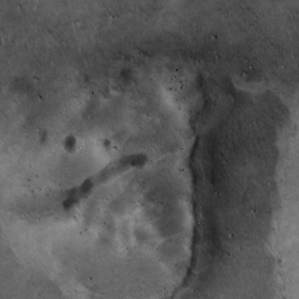
Label: non_frost